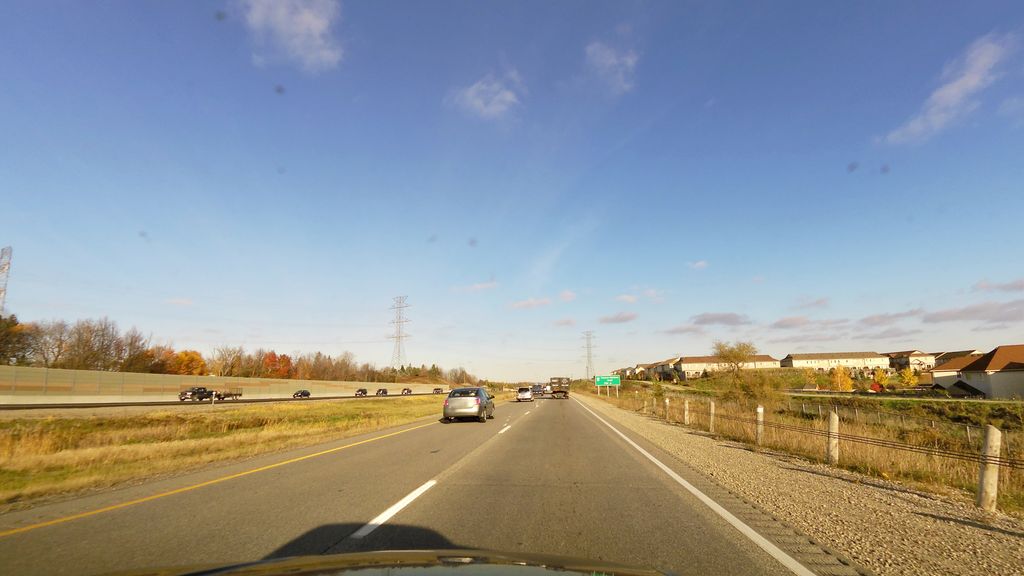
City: kitchener-waterloo